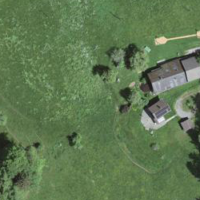
EUNIS habitat code: 23
Species observed at this site:
Cruciata laevipes
Cardamine pratensis